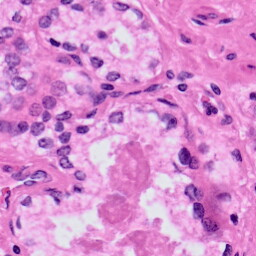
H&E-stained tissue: Prostate